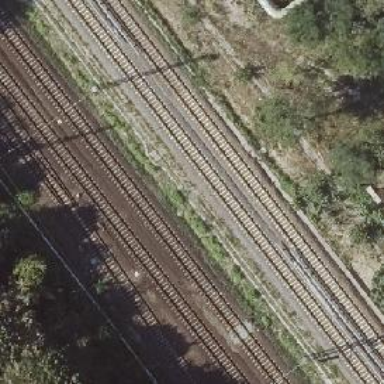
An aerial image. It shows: Railway signal.